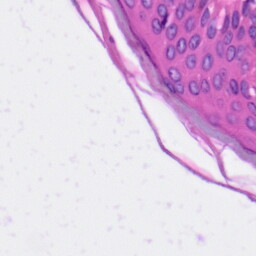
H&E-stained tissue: Skin